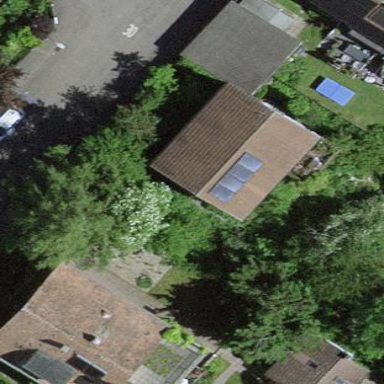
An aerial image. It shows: Detached building.